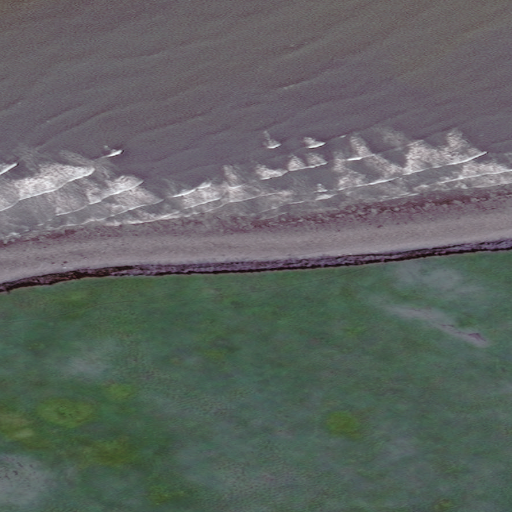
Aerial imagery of cape in Alaska named Cape Kutuzof containing only unknown